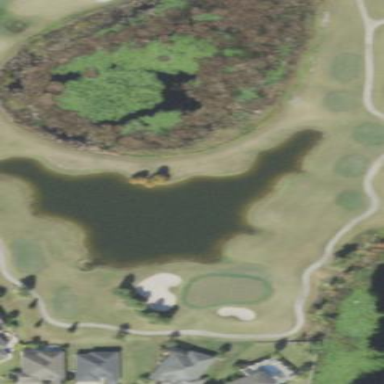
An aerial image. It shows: Pond surrounded by natural water.